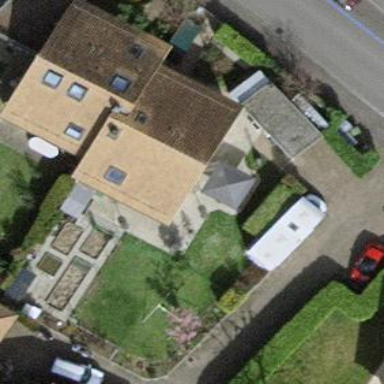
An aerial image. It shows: Garden enclosed by fence.